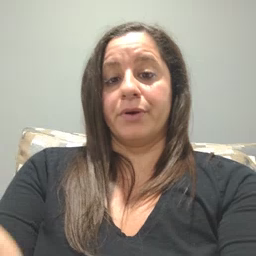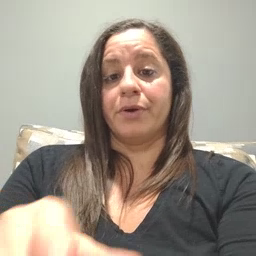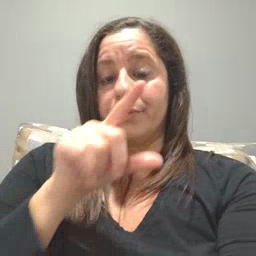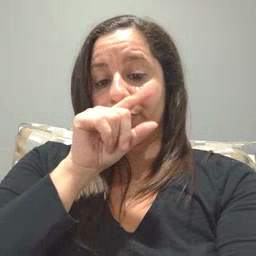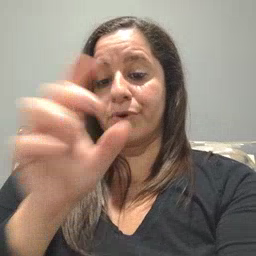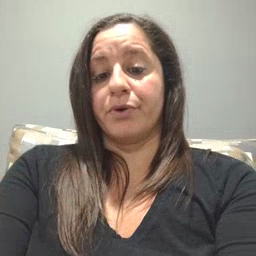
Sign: bird